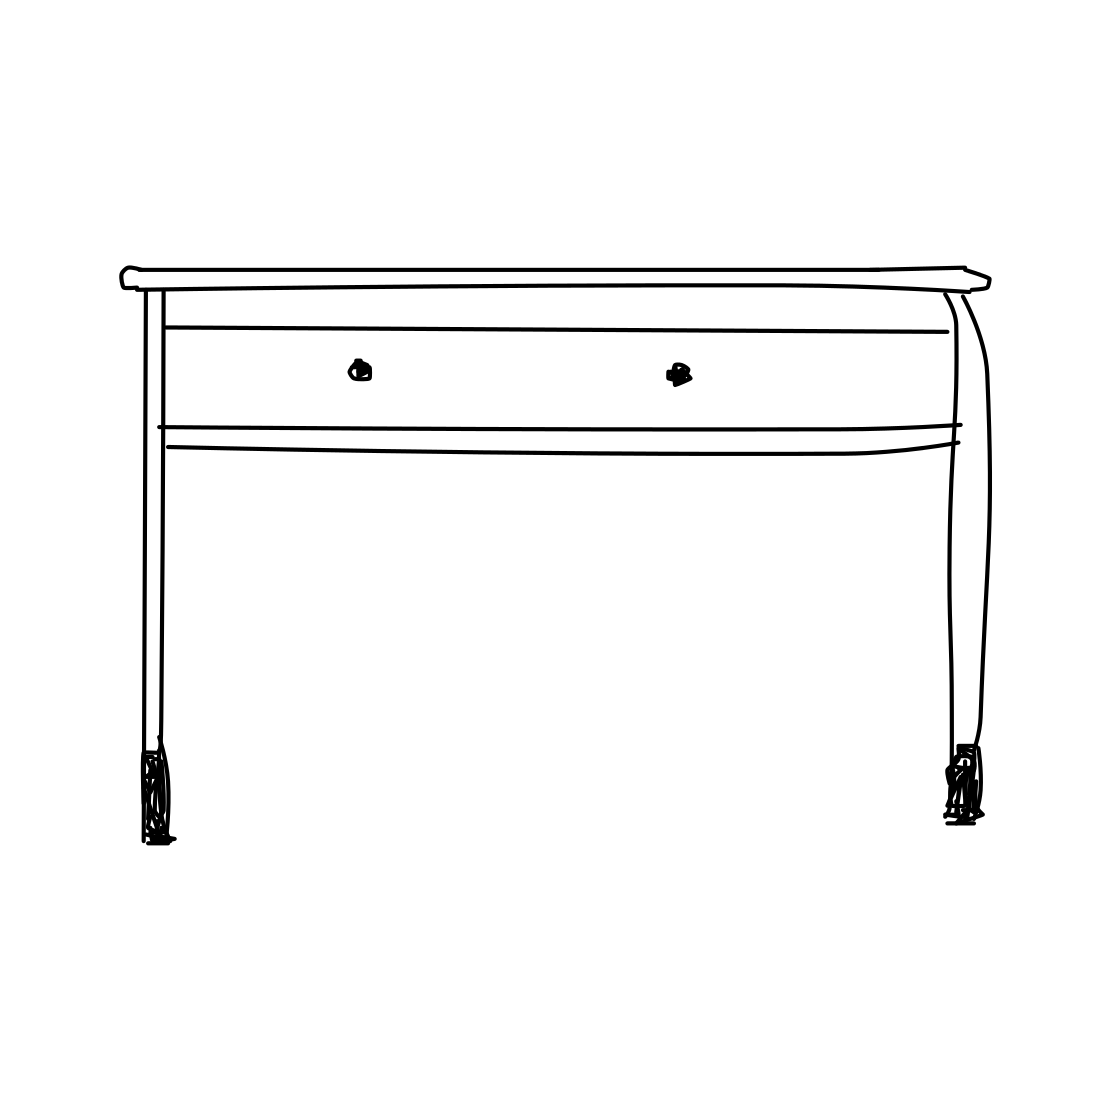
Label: table